Field crop: maize
Growth stage: 2
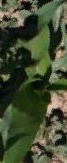
Species: maize